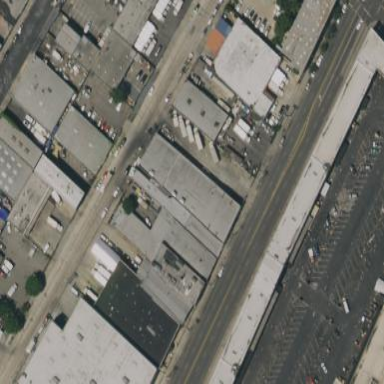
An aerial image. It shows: Warehouse building.